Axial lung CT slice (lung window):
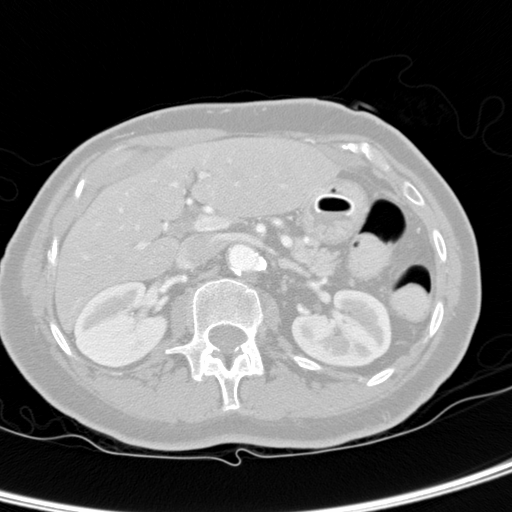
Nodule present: no